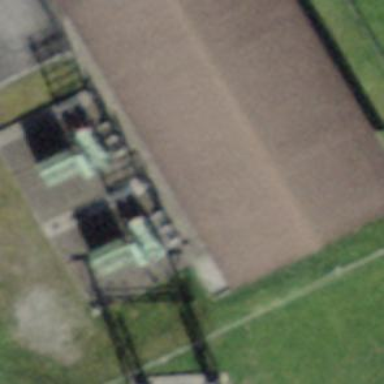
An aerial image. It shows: Power substation.